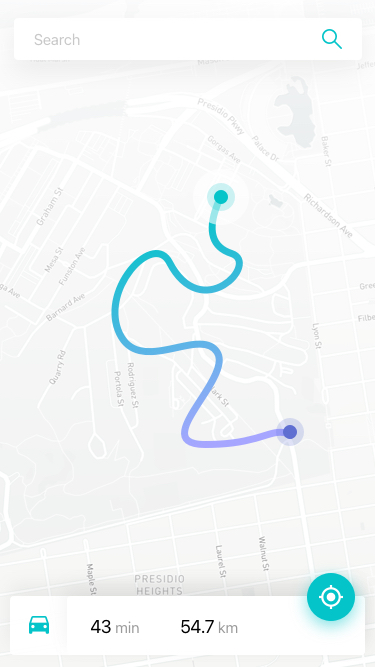
Text in this UI design:
Search
43 min
54.7 km